Question: Does anybody please have an idea how to center-align the new (i.e. svg-based) Google Charts?
When I inspect the chart elements at <URL>, I see that the chart itself is given an 'absolute' position:
'''
<div style="position: absolute; left: 0px; top: 0px; width: 100%; height: 100%; ">
<svg width="800" height="500" style="overflow: hidden; ">
'''
I'm not sure why Google does it, but it breaks my layout (other than that the charts work well for me):

My CSS-code:
'''
h1,h2,h3,p,div,form {
text-align: center;
}
'''
And I've also tried adding there:
'''
margin-left: auto;
margin-right: auto;
'''
My JavaScript-code:
'''
var money_data;
var money_chart;
var money_options = {
width: 800,
height: 500,
legend: {position: 'top'},
areaOpacity: 1.0,
vAxis: {format: '# $'},
hAxis: {title: 'Nomer nedeli', titleTextStyle: {color: 'blue'}, slantedText: true, viewWindow: {min: 39, max: 52}},
colors: ['CCFFCC', '66CC66', 'FF9999'],
animation: {duration: 1000, easing: 'out'}
};
function initMoney() {
$.ajax({
url: '/money-json.php',
data: { id: 'OK408547485023' },
dataType: 'json'
}).done(function(jsonData) {
money_data = new google.visualization.DataTable(jsonData);
money_chart = new google.visualization.SteppedAreaChart(document.getElementById('money_chart'));
google.visualization.events.addListener(money_chart, 'ready', function() {
$('#money_slider').slider('enable');
});
drawMoney();
});
}
function drawMoney() {
money_chart.draw(money_data, money_options);
}
'''
If no CSS-based solution possible here, could I maybe use JavaScript to move the SVG to the same 'x'-position as the 'money_slider' while enabling the latter (please see the above code)?
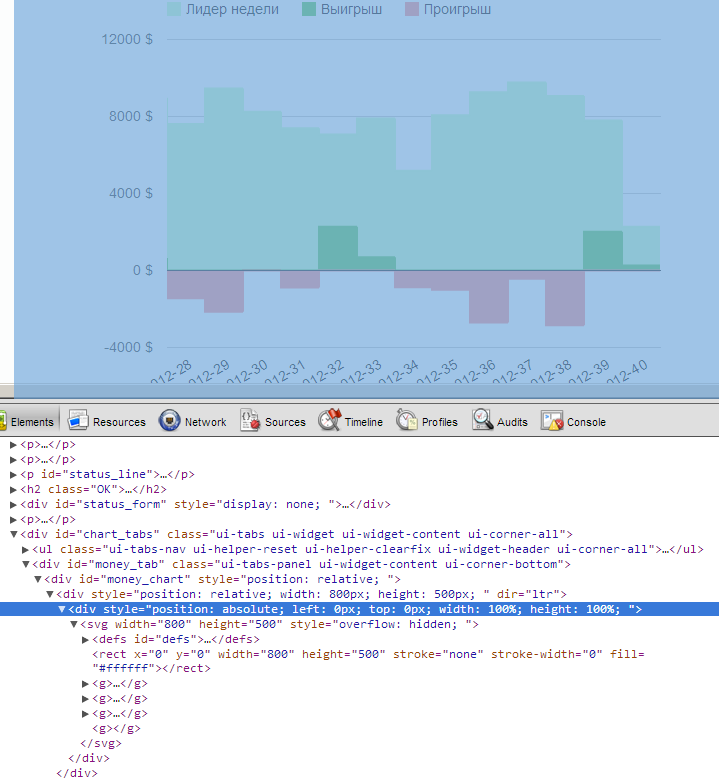
Answer: You could set the size of money_chart DIV to the size of the graph ( I am guessing 800px ) and use auto margins like this.
'''
#money_chart{
margin-left: auto;
margin-right: auto;
width: 800px;
}
'''